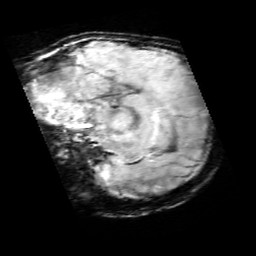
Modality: SWI
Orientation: sagittal
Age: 11
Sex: male
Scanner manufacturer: siemens
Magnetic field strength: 3 T
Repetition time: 0.027 s
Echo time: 0.02 s